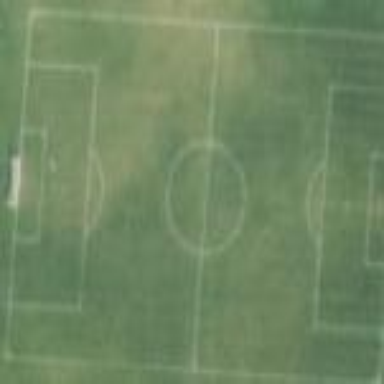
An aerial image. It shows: Soccer pitch for outdoor sports and leisure activities.